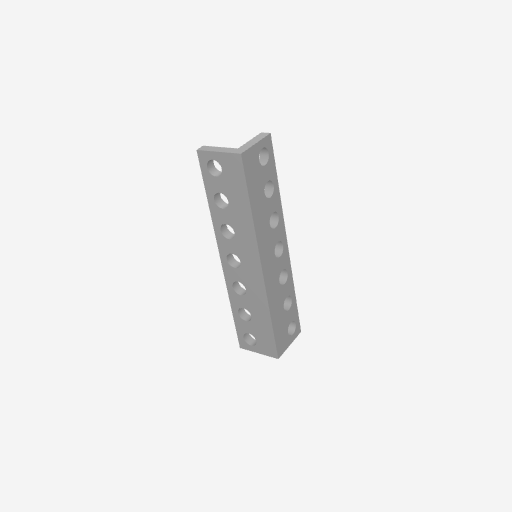
Part: LBeam7H